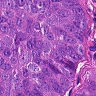
Metastatic tissue present: yes